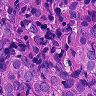
Metastatic tissue present: yes